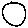
Label: circle